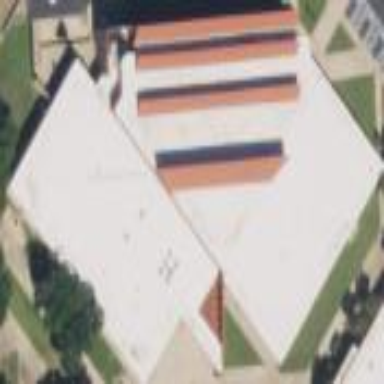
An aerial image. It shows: College building.